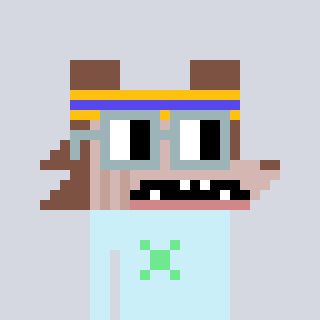
a pixel art character with square dark gray glasses, a werewolf-shaped head and a cold-colored body on a cool background